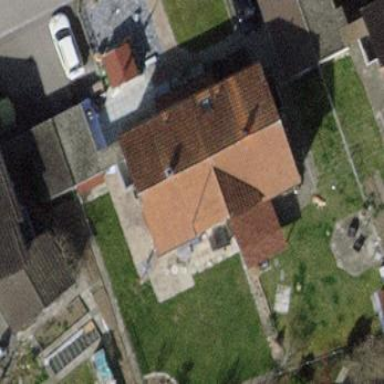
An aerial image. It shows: Terrace-style building with gabled roof.